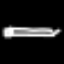
Label: pencil